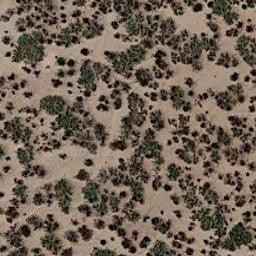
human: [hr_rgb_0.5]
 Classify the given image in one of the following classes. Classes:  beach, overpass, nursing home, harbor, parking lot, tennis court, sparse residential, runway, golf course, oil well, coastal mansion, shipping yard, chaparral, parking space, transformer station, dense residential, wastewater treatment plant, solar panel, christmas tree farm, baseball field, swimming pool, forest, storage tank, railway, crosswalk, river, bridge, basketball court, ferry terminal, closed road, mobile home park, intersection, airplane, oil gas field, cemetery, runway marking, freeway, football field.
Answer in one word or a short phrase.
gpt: chaparral